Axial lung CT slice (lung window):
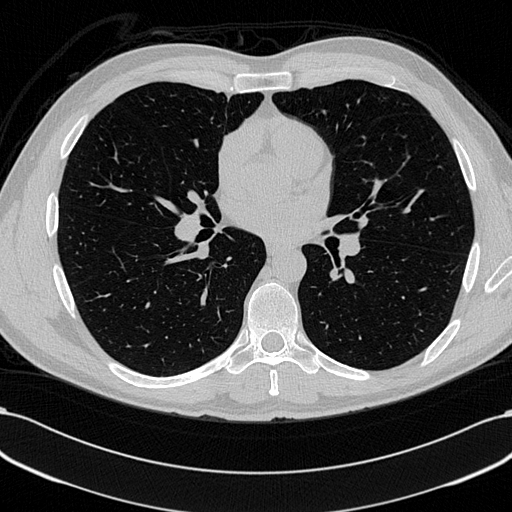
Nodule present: no